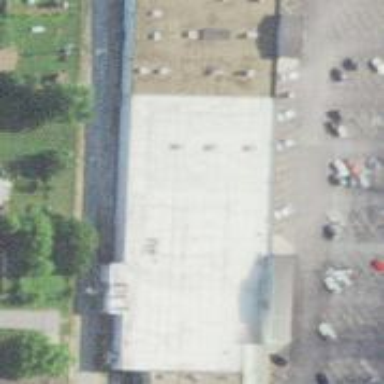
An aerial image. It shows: Supermarket.